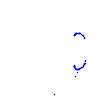
Particle: proton